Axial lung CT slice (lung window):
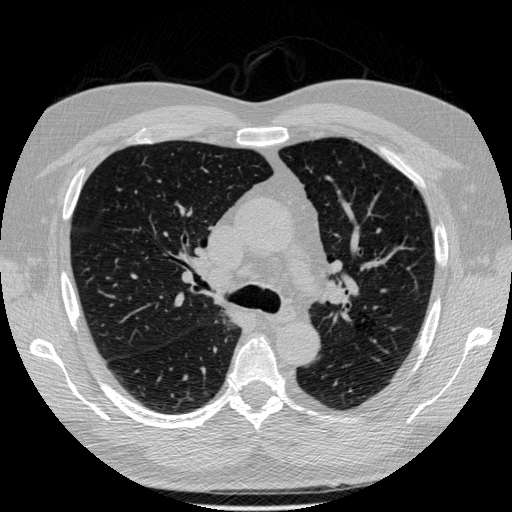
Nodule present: no